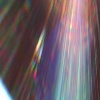
Label: sunburn